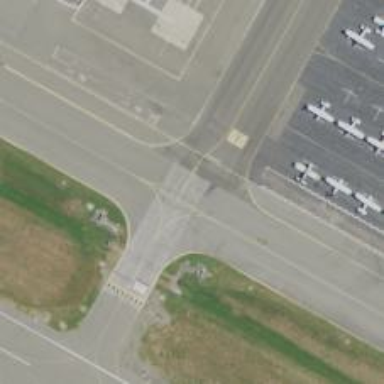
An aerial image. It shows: Image of taxiway at airport.